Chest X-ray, PA view. Patient: 52 years old, sex F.
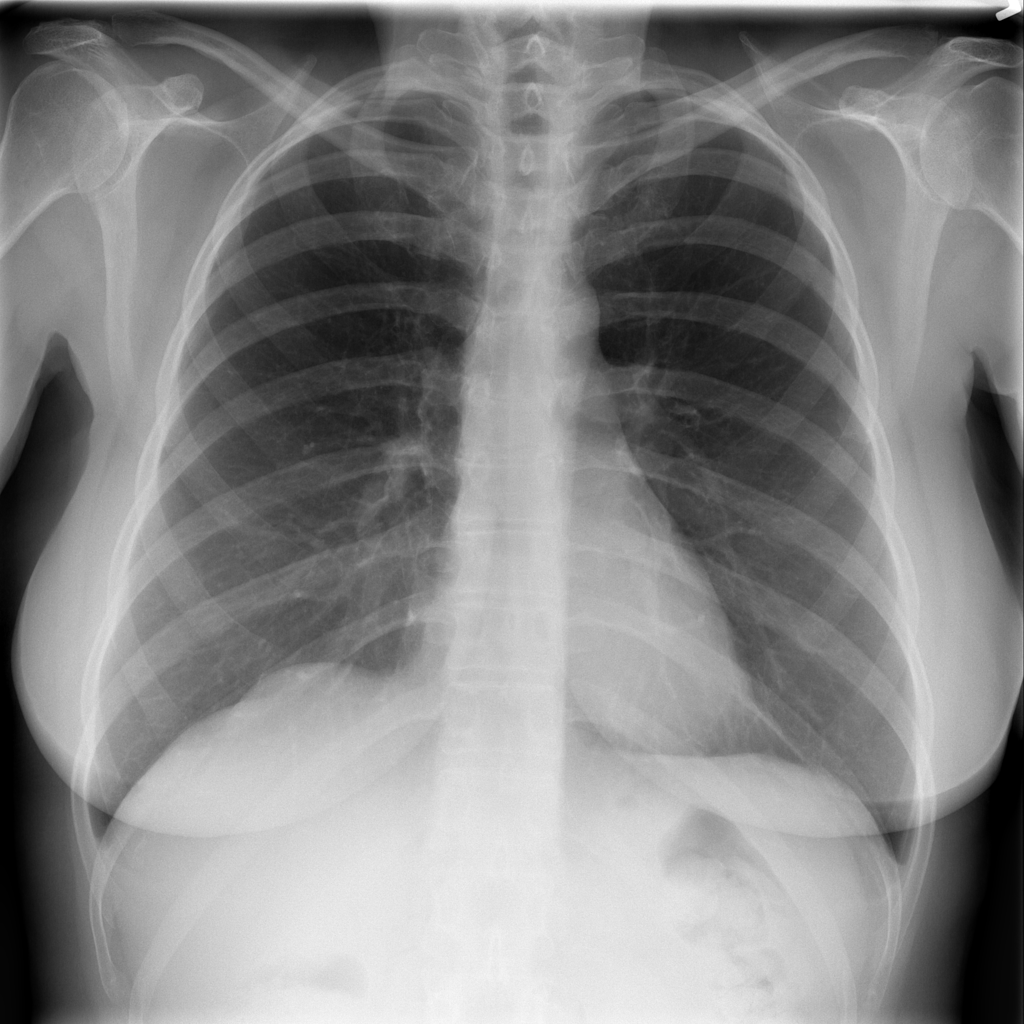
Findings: No Finding